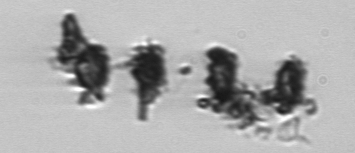
Label: Thalassiosira_TAG_external_detritus